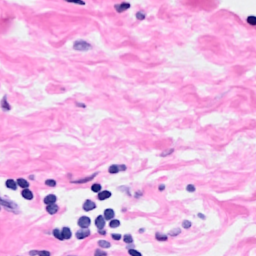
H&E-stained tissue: Breast